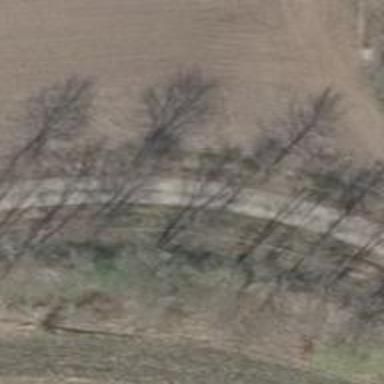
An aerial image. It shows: Row of trees in natural setting.